Chest X-ray:
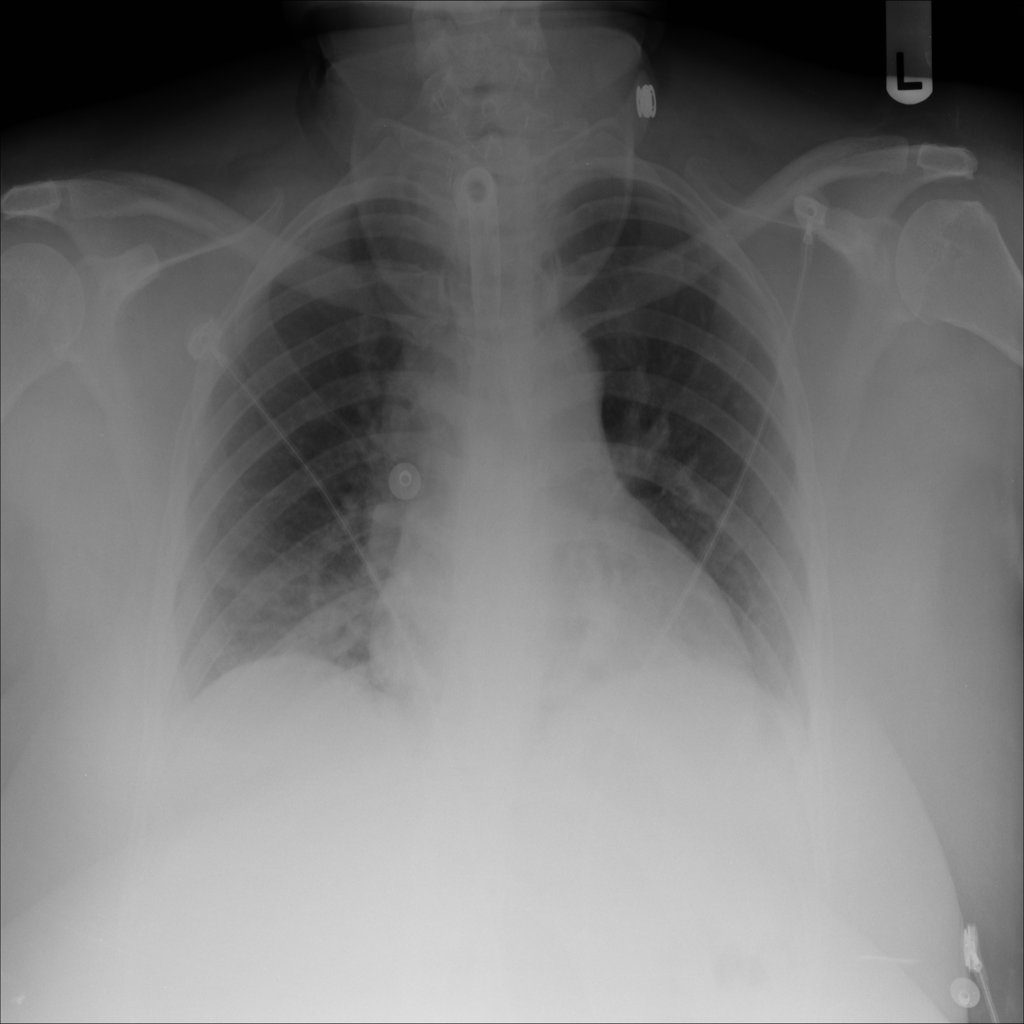
Findings: Consolidation
No abnormal finding: no